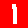
Digit: 1